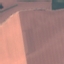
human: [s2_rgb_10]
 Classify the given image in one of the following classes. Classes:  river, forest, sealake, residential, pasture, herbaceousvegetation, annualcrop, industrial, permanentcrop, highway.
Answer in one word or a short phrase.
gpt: AnnualCrop